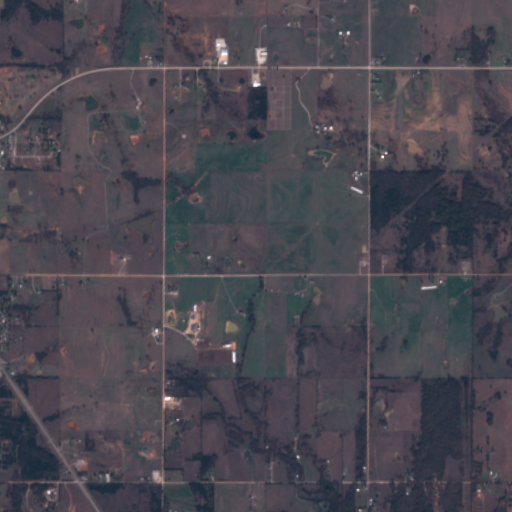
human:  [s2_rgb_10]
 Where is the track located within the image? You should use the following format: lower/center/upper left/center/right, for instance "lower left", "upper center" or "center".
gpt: There is no track in the image.